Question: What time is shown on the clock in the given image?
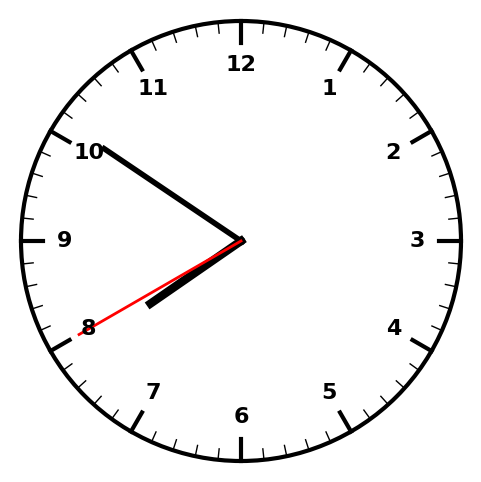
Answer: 07:50:40